Interaction volume radius: 5 \u00c5
Interaction volume height: 15 \u00c5
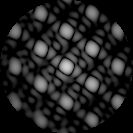
Disorder parameter: 0.05325